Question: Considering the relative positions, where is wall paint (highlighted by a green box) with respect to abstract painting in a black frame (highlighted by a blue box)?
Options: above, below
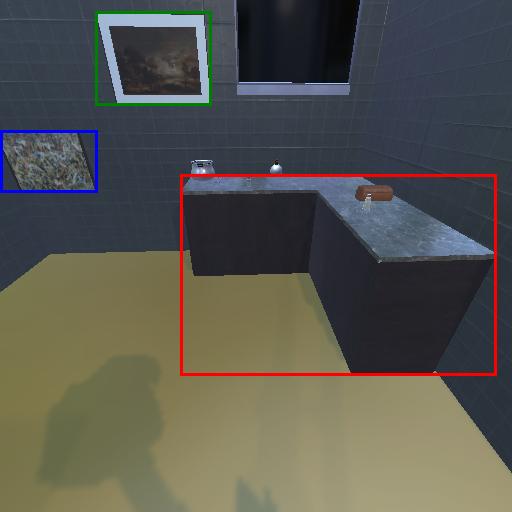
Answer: above